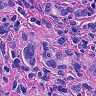
Metastatic tissue present: yes